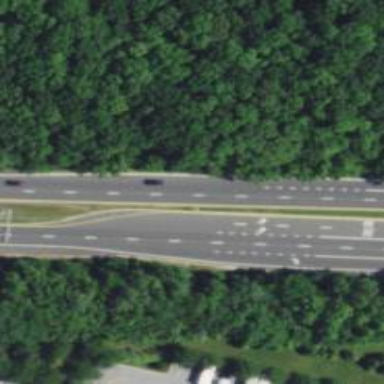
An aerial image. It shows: Asphalt trunk highway which is also expressway.